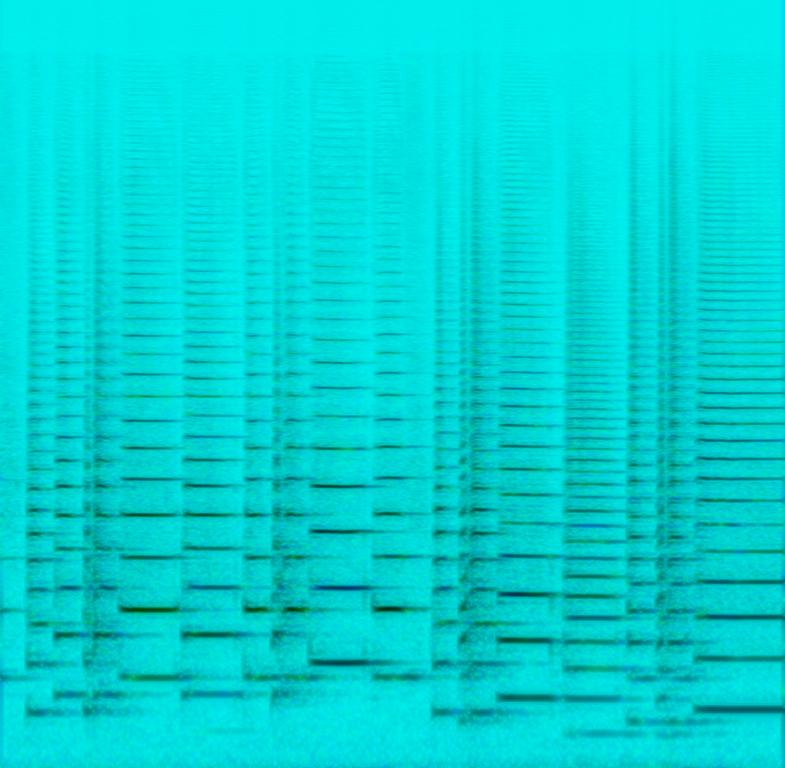
This music is instrumental. The tempo is slow with a dominant Trombone lead. The music is loud, powerful, emphatic , clear and rich. This music is a Western Classical Trombone instrumental.